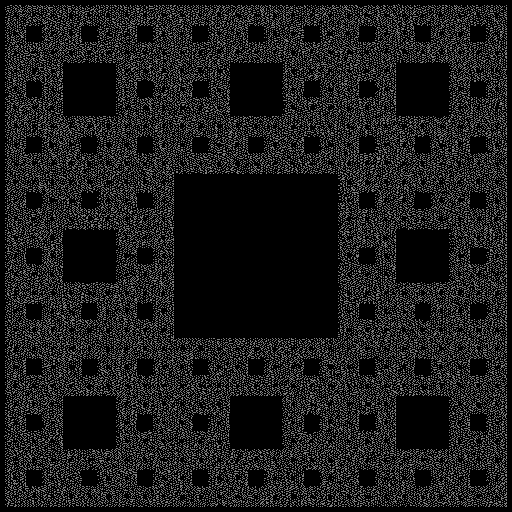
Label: sierpinski_carpet